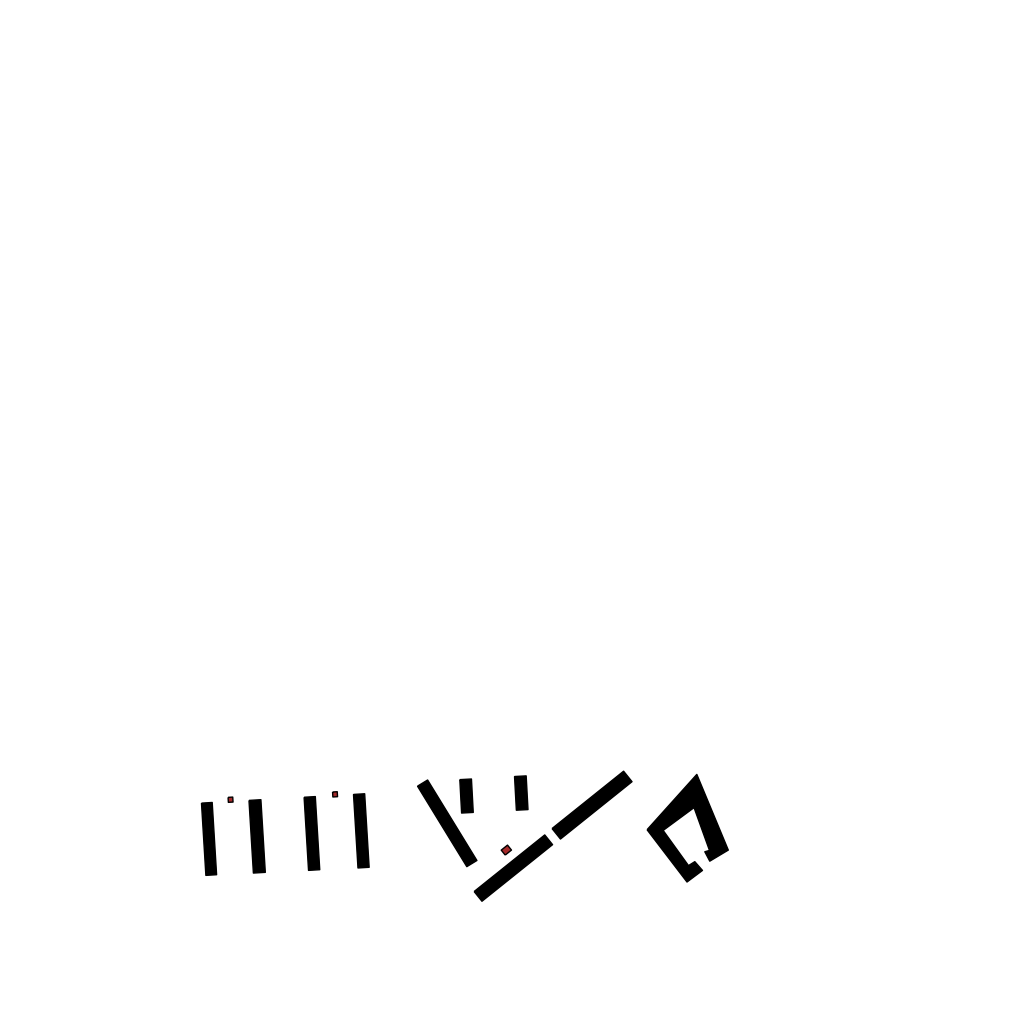
Tags: overhead vector_map, agriculture, industrial, recreation, residential, special, modern, high_rise, low_rise, density_1, Building, Facility, 1.0 km²